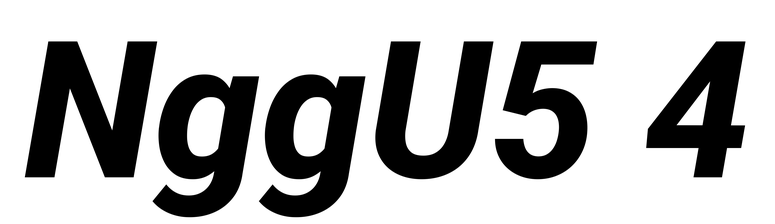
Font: Roboto-Italic_ExtraBold_Italic